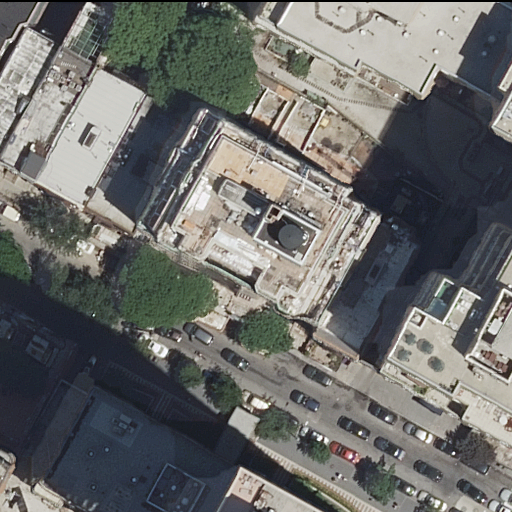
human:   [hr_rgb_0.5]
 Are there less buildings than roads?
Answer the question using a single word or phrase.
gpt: no

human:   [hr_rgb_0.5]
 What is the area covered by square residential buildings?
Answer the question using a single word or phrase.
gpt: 0m2

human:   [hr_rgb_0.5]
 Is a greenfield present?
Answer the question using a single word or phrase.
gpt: no

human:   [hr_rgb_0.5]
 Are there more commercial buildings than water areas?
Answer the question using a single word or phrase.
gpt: no

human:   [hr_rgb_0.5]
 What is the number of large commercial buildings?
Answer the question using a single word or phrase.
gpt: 0

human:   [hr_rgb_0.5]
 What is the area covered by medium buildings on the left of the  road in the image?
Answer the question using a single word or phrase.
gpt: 818m2

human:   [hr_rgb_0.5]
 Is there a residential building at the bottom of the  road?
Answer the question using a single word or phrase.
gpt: yes

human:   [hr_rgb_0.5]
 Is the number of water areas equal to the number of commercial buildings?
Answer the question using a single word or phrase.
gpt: yes

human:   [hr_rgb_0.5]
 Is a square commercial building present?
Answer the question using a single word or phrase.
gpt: no

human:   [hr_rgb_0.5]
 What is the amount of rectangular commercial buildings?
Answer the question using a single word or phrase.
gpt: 0

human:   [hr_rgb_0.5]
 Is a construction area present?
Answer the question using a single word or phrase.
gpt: no

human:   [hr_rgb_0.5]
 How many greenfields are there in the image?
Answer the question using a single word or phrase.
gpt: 0

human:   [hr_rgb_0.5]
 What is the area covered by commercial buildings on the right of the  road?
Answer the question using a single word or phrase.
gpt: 0m2

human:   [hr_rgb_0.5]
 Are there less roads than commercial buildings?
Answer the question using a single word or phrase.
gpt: no

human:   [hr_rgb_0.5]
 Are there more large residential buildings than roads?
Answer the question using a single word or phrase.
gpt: yes

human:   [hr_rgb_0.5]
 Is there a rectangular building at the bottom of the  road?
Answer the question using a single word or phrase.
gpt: yes

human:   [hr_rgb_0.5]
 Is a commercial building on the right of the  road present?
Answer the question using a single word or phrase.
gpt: no

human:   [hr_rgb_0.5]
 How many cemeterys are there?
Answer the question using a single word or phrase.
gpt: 0

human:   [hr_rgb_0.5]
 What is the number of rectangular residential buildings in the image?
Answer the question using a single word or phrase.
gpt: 6

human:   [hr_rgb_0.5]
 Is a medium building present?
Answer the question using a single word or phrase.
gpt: yes

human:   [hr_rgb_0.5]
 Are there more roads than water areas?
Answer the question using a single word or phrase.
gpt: yes

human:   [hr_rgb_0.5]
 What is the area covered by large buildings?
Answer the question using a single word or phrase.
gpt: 4360m2

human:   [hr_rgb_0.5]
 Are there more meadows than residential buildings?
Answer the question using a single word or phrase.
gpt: no

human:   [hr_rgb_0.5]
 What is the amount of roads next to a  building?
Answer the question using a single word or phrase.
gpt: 1

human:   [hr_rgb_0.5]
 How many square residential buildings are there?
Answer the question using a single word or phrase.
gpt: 0

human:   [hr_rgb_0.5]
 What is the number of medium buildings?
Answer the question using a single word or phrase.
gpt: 4

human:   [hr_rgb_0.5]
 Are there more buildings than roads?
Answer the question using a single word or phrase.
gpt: yes

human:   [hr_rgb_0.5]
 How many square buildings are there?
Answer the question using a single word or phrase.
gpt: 0

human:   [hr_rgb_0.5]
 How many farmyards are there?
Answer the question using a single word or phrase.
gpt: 0

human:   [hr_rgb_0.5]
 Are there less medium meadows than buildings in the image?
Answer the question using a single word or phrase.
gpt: yes

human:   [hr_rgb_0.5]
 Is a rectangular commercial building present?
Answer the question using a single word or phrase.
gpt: no

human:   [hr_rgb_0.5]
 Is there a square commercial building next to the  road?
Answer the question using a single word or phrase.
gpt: no

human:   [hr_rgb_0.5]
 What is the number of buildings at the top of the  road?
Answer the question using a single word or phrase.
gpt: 7

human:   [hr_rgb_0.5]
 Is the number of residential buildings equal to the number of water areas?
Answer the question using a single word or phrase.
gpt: no

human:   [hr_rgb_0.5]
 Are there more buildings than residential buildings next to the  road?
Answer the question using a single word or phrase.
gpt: no

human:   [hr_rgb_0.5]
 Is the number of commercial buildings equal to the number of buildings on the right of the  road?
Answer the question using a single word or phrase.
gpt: no